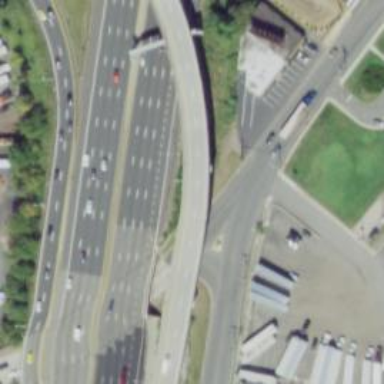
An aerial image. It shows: Urban freeway bridge over motorway.